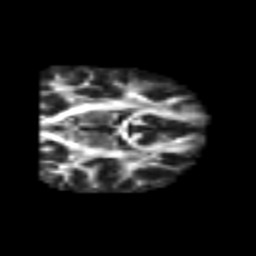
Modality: FA
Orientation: coronal
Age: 25
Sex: male
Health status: healthy